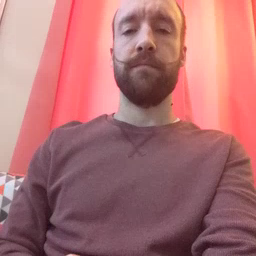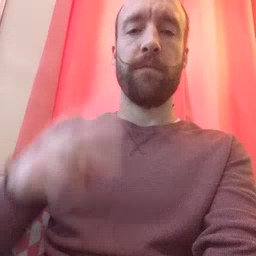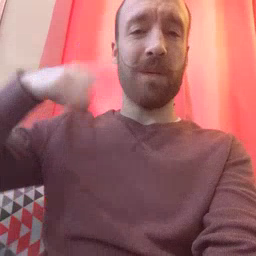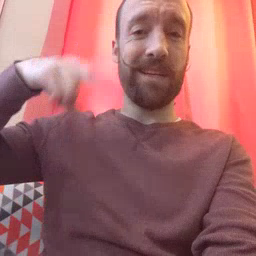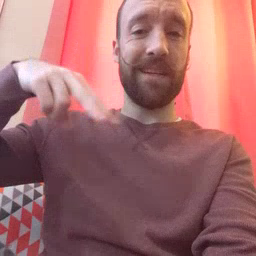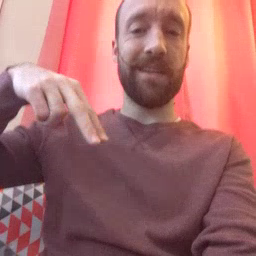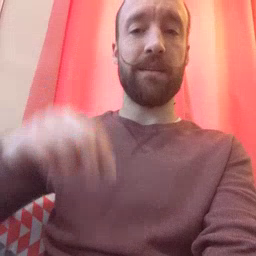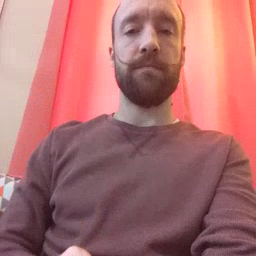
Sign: read